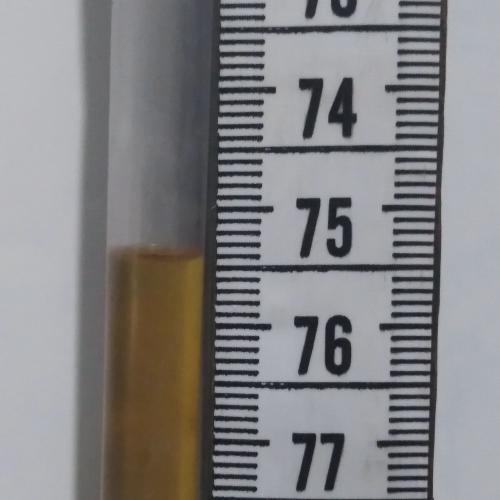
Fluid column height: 75.4 cm